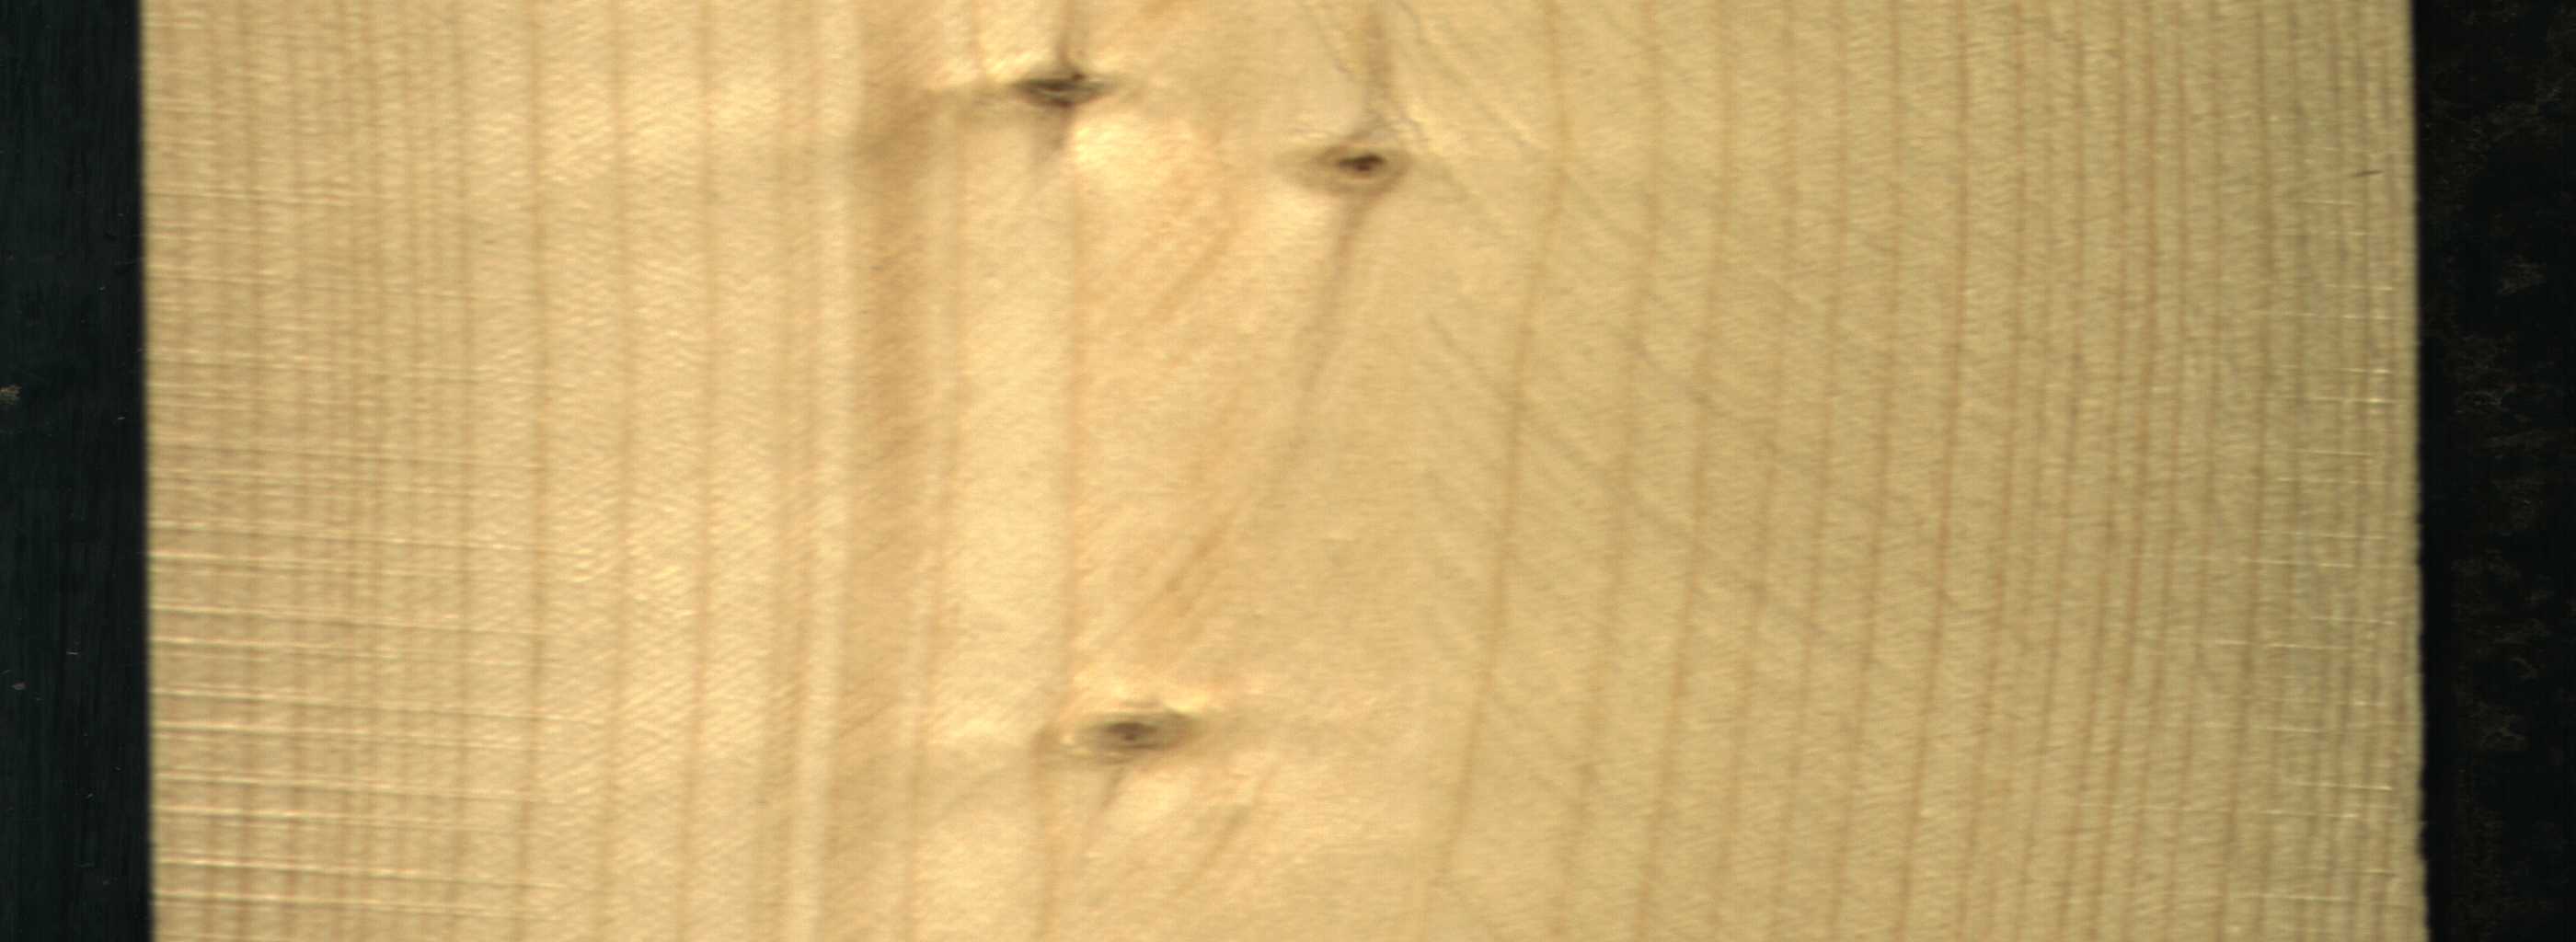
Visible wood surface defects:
Live_Knot
Live_Knot
Live_Knot